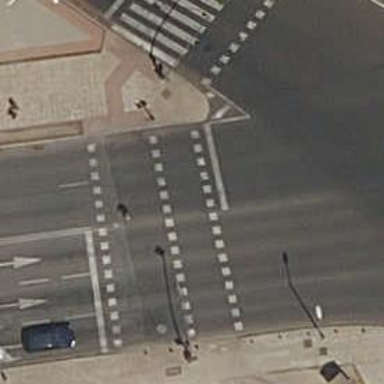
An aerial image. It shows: Road with traffic signals and zebra crossing with traffic signals.